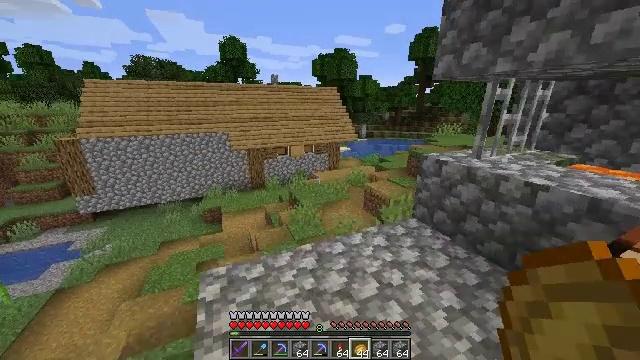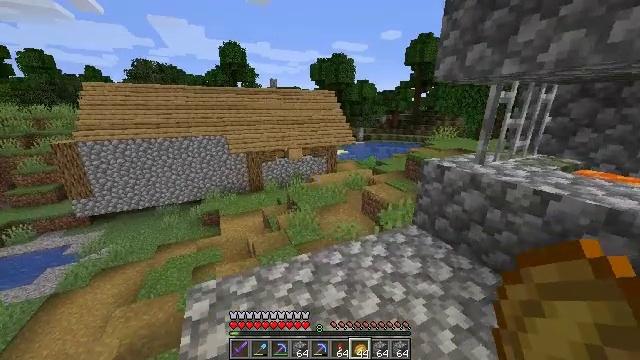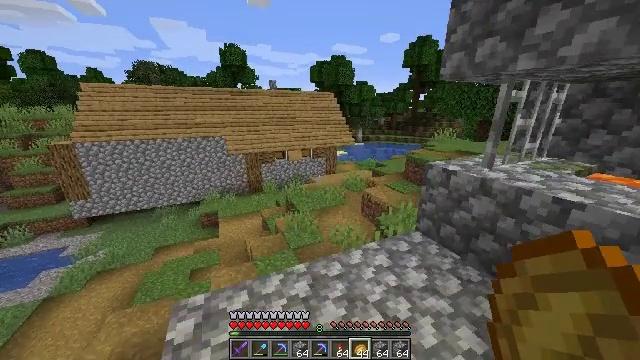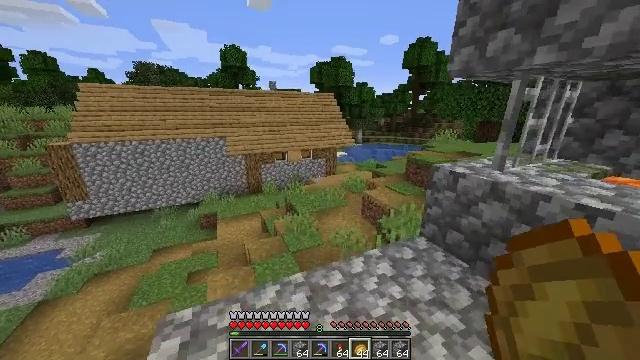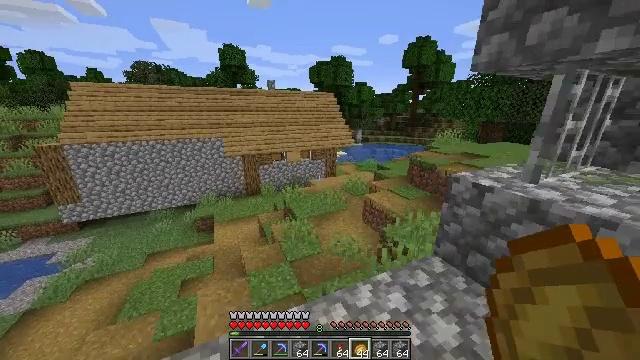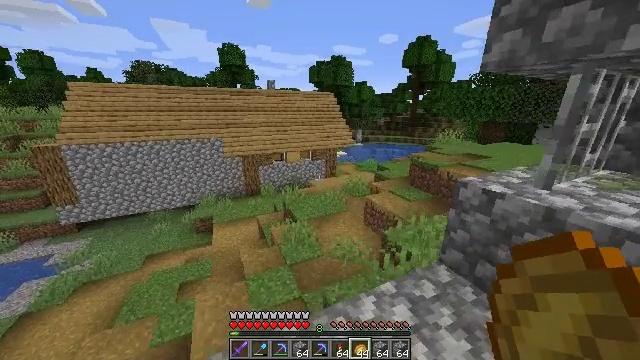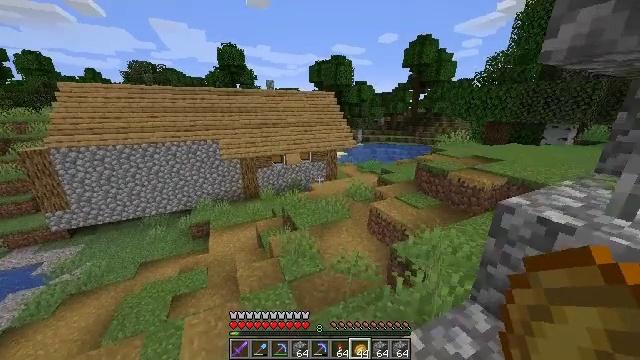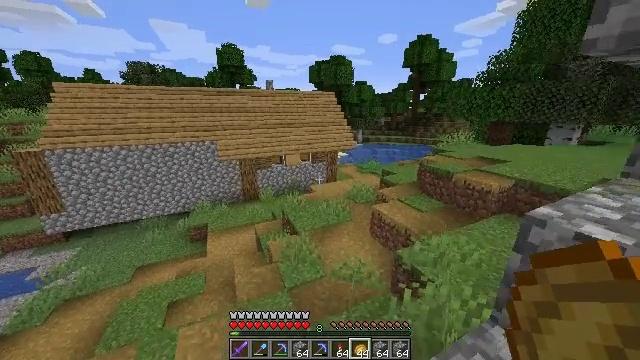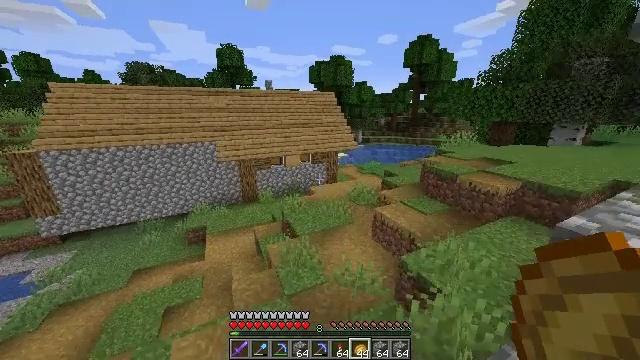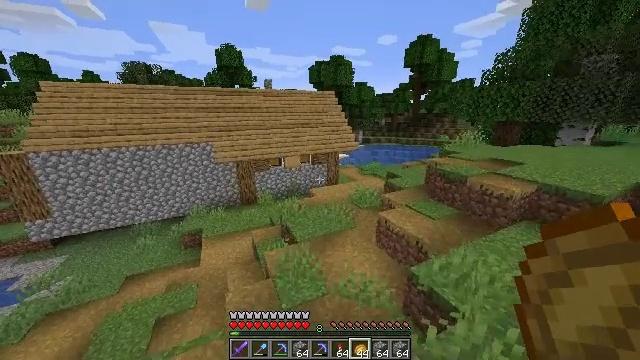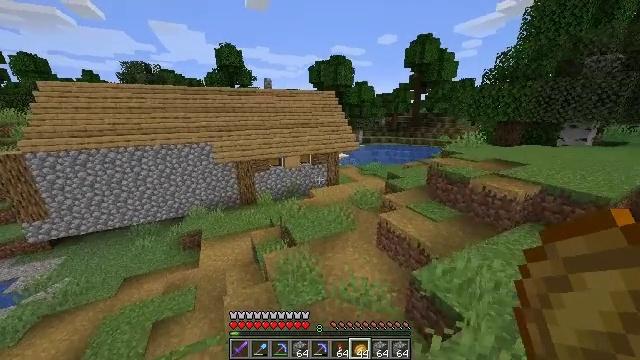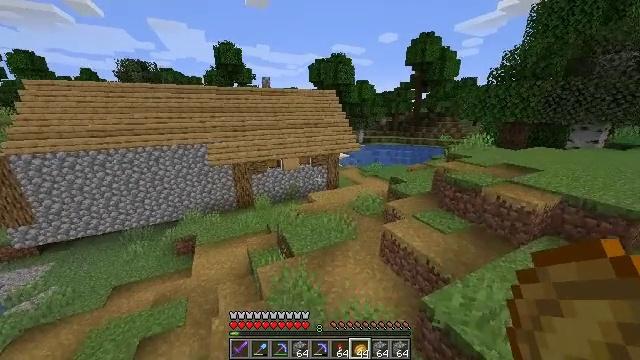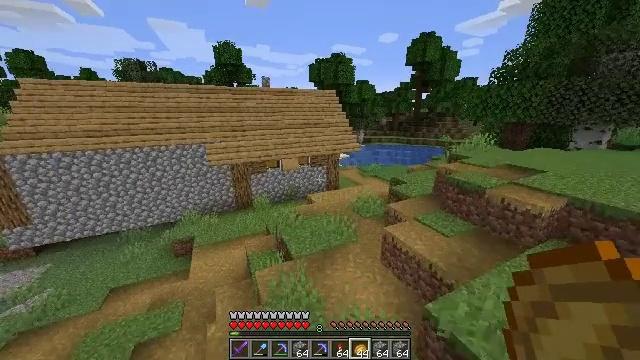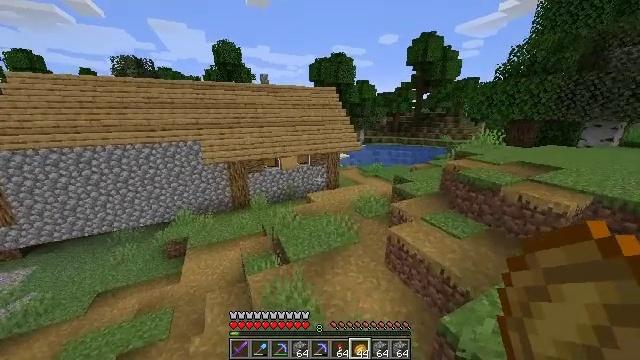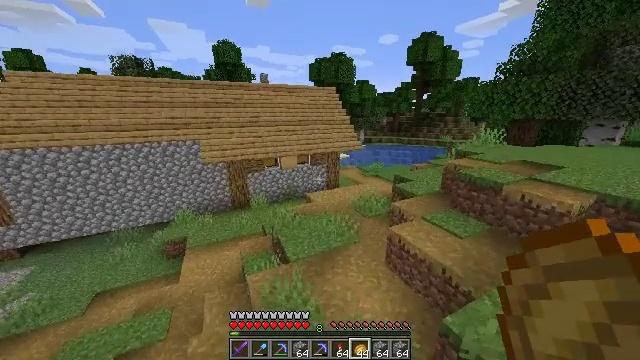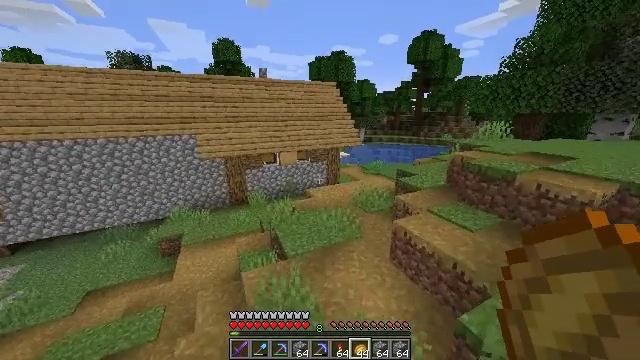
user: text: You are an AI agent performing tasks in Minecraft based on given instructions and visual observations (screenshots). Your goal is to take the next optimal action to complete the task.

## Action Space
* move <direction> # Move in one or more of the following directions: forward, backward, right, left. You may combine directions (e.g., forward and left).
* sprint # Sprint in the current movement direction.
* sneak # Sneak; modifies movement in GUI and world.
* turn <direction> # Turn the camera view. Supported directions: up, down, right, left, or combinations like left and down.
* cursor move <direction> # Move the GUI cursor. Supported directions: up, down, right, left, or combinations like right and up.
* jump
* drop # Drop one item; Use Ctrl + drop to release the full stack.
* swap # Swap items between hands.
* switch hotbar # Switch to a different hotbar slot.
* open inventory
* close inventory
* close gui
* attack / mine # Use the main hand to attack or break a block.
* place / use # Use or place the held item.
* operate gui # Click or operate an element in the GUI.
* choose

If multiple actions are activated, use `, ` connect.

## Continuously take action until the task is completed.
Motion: motion action
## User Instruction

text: Use a pickaxe to gather the ender chest.
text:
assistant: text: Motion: move forward
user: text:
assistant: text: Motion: move forward
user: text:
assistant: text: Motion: move forward
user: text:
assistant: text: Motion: move forward
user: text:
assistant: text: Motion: move forward
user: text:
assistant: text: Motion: move forward
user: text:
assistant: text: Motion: move forward
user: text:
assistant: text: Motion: move forward
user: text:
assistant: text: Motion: move forward
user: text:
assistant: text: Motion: move forward
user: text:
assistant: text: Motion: move forward
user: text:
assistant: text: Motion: move forward
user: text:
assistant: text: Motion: move forward
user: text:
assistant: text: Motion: move forward
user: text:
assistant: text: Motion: move forward
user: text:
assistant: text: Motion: move forward
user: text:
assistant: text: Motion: move forward
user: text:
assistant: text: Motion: move forward
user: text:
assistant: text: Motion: move forward
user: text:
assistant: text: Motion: move forward, turn right
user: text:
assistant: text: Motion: move forward, turn right
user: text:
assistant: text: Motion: move forward
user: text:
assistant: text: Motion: move forward, turn right
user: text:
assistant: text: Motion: move forward, turn right
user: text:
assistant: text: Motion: move forward, turn right
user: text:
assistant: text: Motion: move forward, turn right
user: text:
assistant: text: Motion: move forward
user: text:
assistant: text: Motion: move forward
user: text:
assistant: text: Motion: move forward, jump
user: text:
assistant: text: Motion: move forward, jump